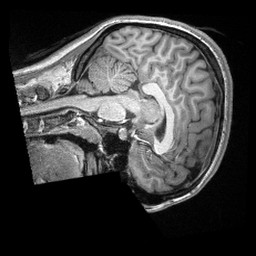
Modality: T1w
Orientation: sagittal
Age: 19
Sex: female
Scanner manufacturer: siemens
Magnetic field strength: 3 T
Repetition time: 2.3 s
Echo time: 0.00308 s